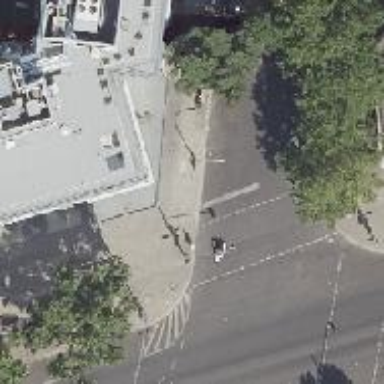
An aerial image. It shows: Crossing with traffic signals.